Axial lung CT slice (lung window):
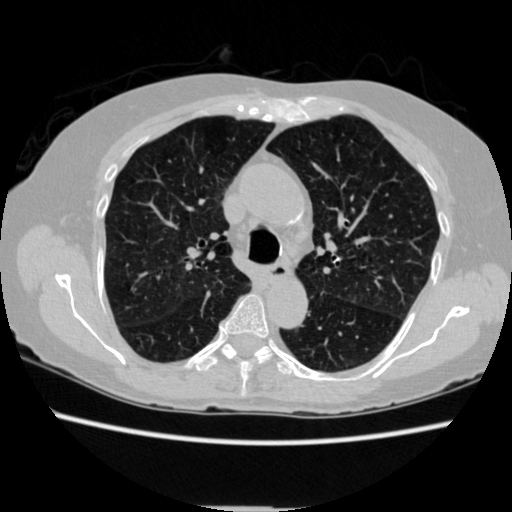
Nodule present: no